Field crop: tomato
Growth stage: 1
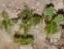
Species: portulaca